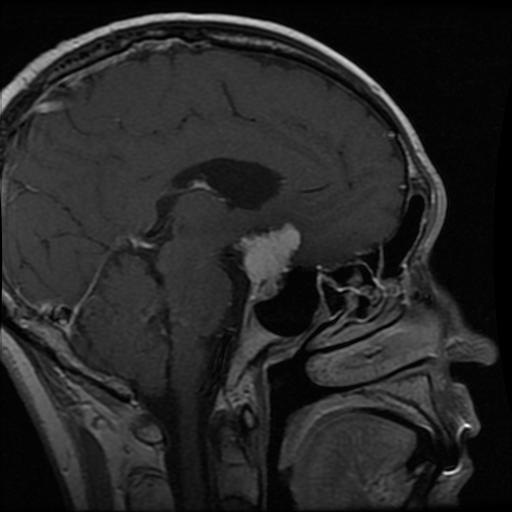
Label: meningioma